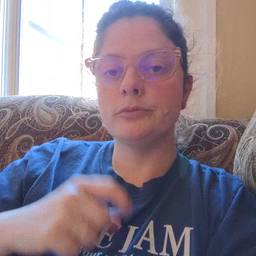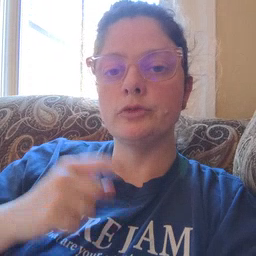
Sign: old